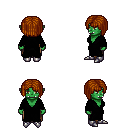
a pixel art fantasy rpg character, female body template, orc, green skin, black robe, robe skirt, brunette pageboy hairstyle, metal boots, four views (front, back, left, right), 2x2 character sprite sheet, small pixel art, hard edges, no anti-aliasing